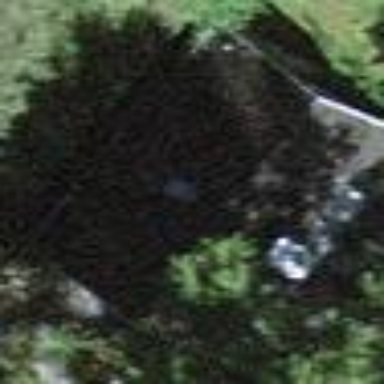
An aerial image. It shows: Detached building with gabled roof.